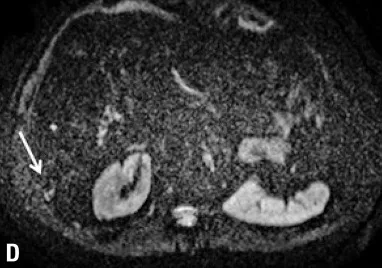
Upper abdomen magnetic resonance, T1-weighted with fat saturation after contrast, in portal phase, coronal section. Larger lesions (inflammation) were observed, but some exuberant necrotic areas appeared (C and D).
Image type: radiology (mri)